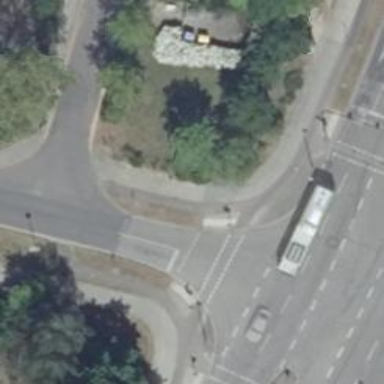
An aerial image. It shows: Traffic signal crossing.